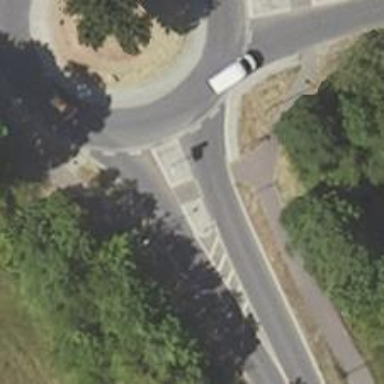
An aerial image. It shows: Secondary road with asphalt surface.